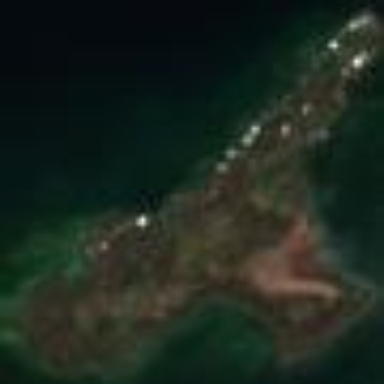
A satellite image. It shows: Islet.